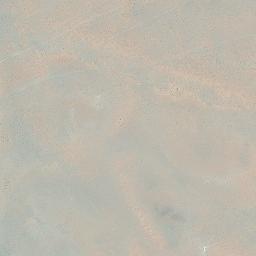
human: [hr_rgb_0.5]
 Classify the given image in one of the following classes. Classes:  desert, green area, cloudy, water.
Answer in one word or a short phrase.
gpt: desert